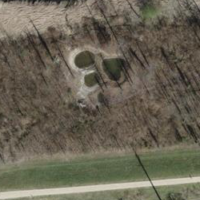
EUNIS habitat code: 21
Species observed at this site:
Rhamnus cathartica
Euphorbia cyparissias
Chelidonium majus